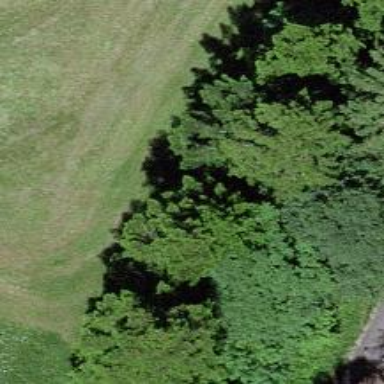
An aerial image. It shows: Path covered in grass.